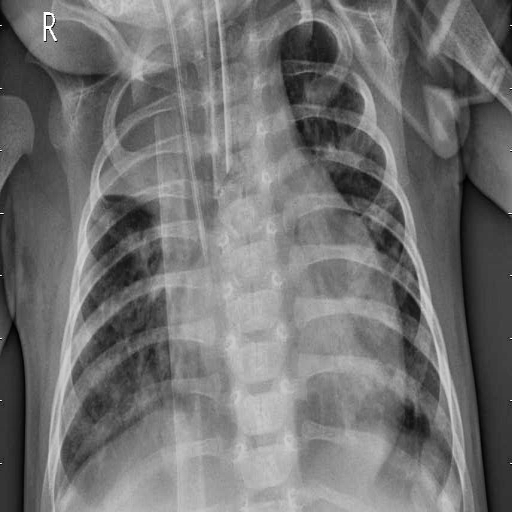
Finding: PNEUMONIA